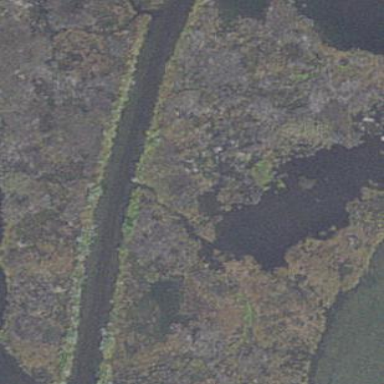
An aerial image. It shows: Pond surrounded by natural water.